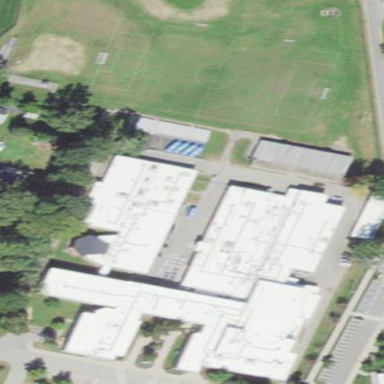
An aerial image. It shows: School.